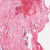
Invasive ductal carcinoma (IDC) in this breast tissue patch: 0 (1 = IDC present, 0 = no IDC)